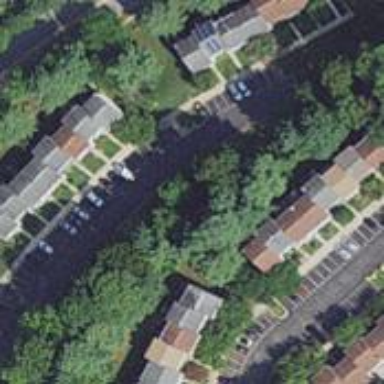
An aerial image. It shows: Neighborhood.